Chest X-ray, AP view. Patient: 58 years old, sex F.
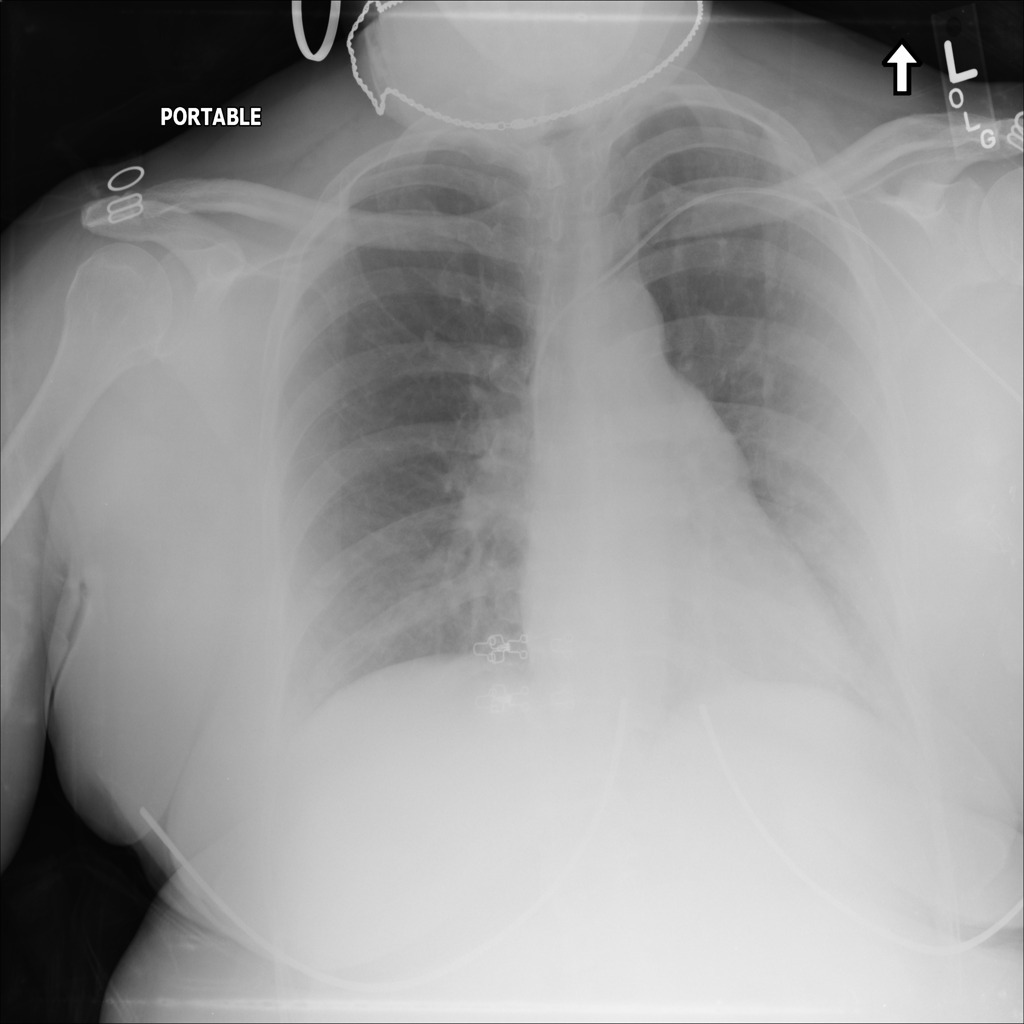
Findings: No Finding